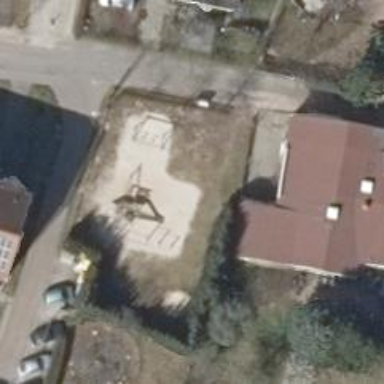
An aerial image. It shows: Playground structure.